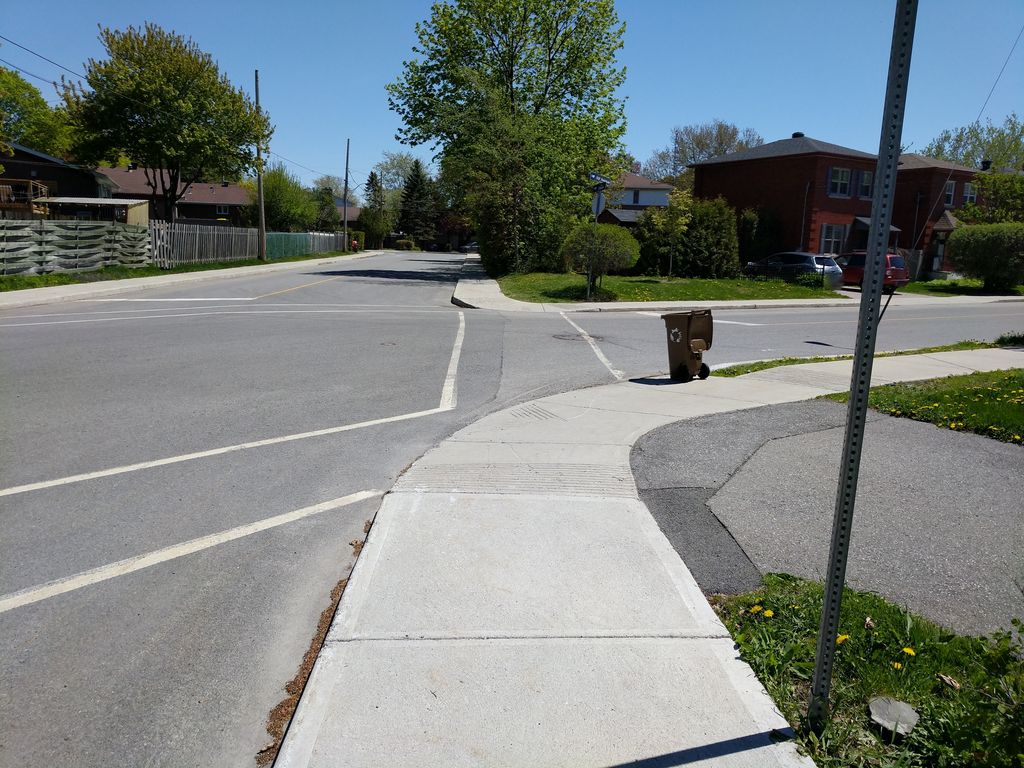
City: montreal